Question:
I need to implement outer glow effect on UILabel (or CATextLayer) as above. I know to create glow effect on text, I need shadow with offset (0,0). I've touched down to the quartz2D level, following is the code I'm using:
'''
_backgroundDownLabel.layer.shadowColor = self.glowColor.CGColor; // red
_backgroundDownLabel.layer.shadowOffset = CGSizeMake(0, 0);
_backgroundDownLabel.layer.shadowOpacity = 1;
_backgroundDownLabel.layer.shadowRadius = self.glowAmount; // tried 1-10
_backgroundDownLabel.layer.masksToBounds = NO;
'''
Problem: when I use RGB(1,0,0) color as the shadow color to create a red glow, the outcome is too subtle, meaning the red glow is not strong enough. On the other hand, client designer sent me a PSD file, in which the glow color is bright and strong. I guess it's not a simple glow but some Photoshop filter, maybe outer glow or some combination.
So, is there a way by code that I can do something similar?
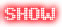
Answer: I'm not sure exactly what you are asking, but I think this will be of help: <URL>
Also, if you want to create a red glow like the .psd above, why not just convert it to .png and use it in your app?
I just found a solution to your problem from <URL> and go into the Quartz 2D Drawing notes under "schedule." Then you'll have to download the sample code called "QuartzExample".
Hope this helps you out if you haven't found a solution already.